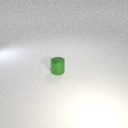
small green metal cylinder